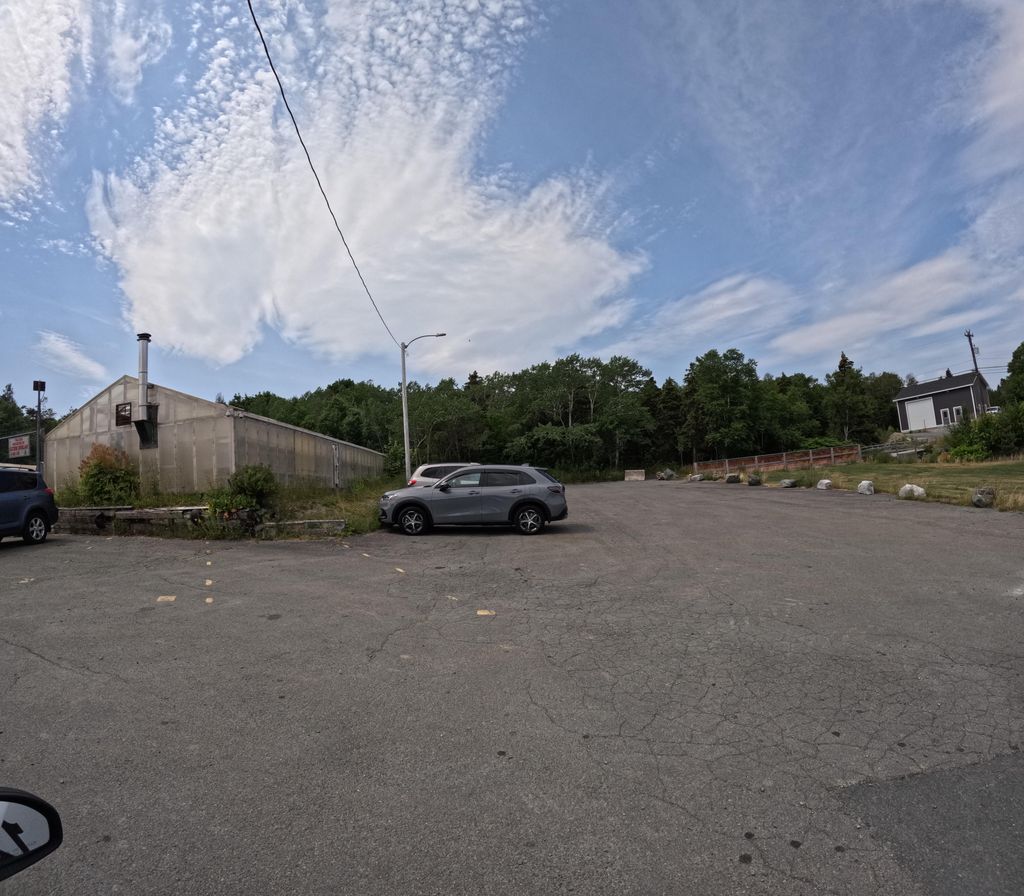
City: st_johns